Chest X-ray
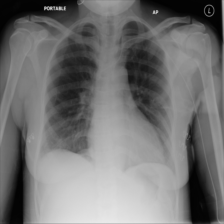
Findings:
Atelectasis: negative
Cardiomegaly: negative
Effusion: negative
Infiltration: negative
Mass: negative
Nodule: negative
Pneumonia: negative
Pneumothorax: negative
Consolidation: negative
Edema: negative
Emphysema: negative
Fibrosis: negative
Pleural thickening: negative
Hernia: negative